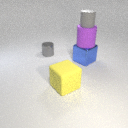
large blue metal cube below large purple rubber cylinder